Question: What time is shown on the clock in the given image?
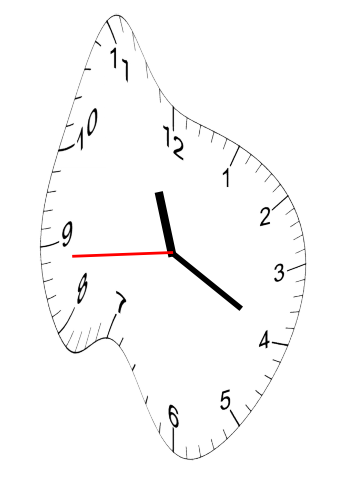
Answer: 11:19:44